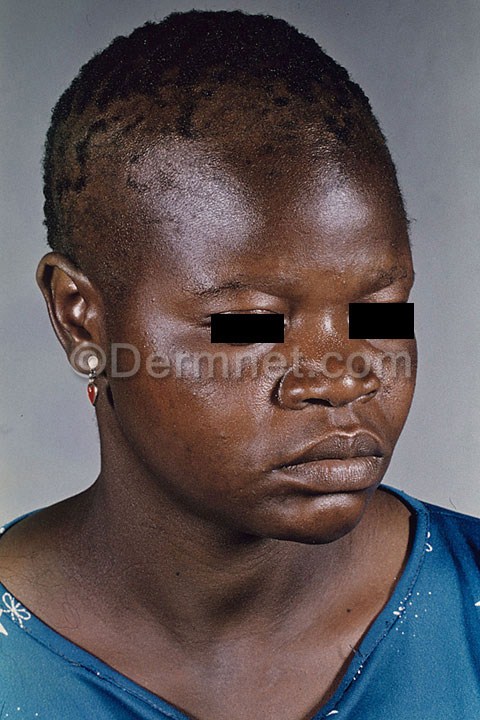
Disease: Herpes HPV and other STDs Photos